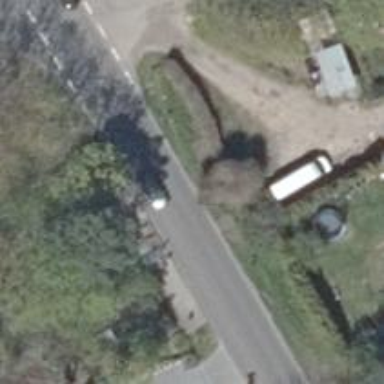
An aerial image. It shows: Bus stop with shelter.